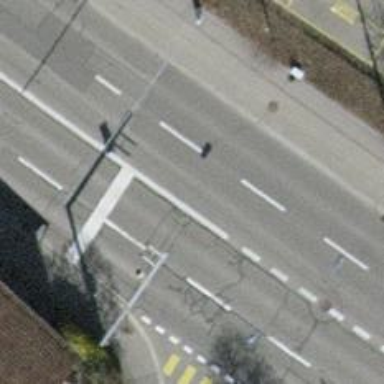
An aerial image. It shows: Road with traffic signals.